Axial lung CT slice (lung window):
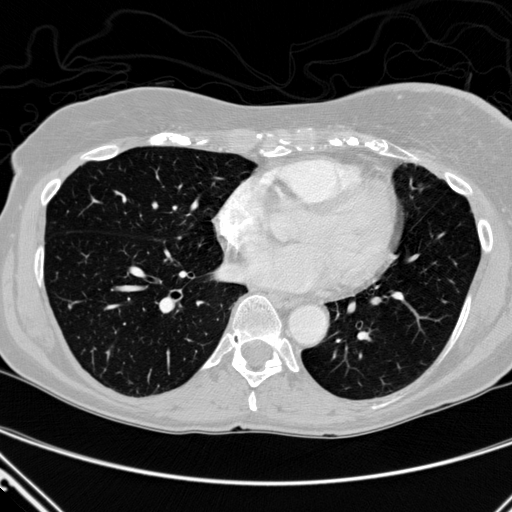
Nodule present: no